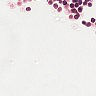
Metastatic tissue present: no